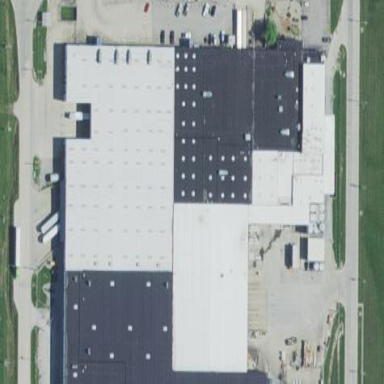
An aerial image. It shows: Industrial building.